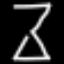
Label: hourglass